Field crop: maize
Growth stage: 1
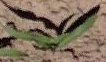
Species: maize